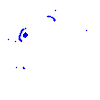
Particle: electron